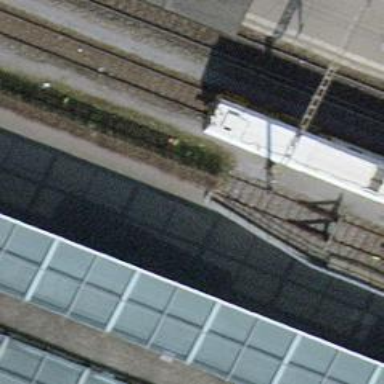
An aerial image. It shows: Hedge barrier.